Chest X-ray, PA view. Patient: 51 years old, sex F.
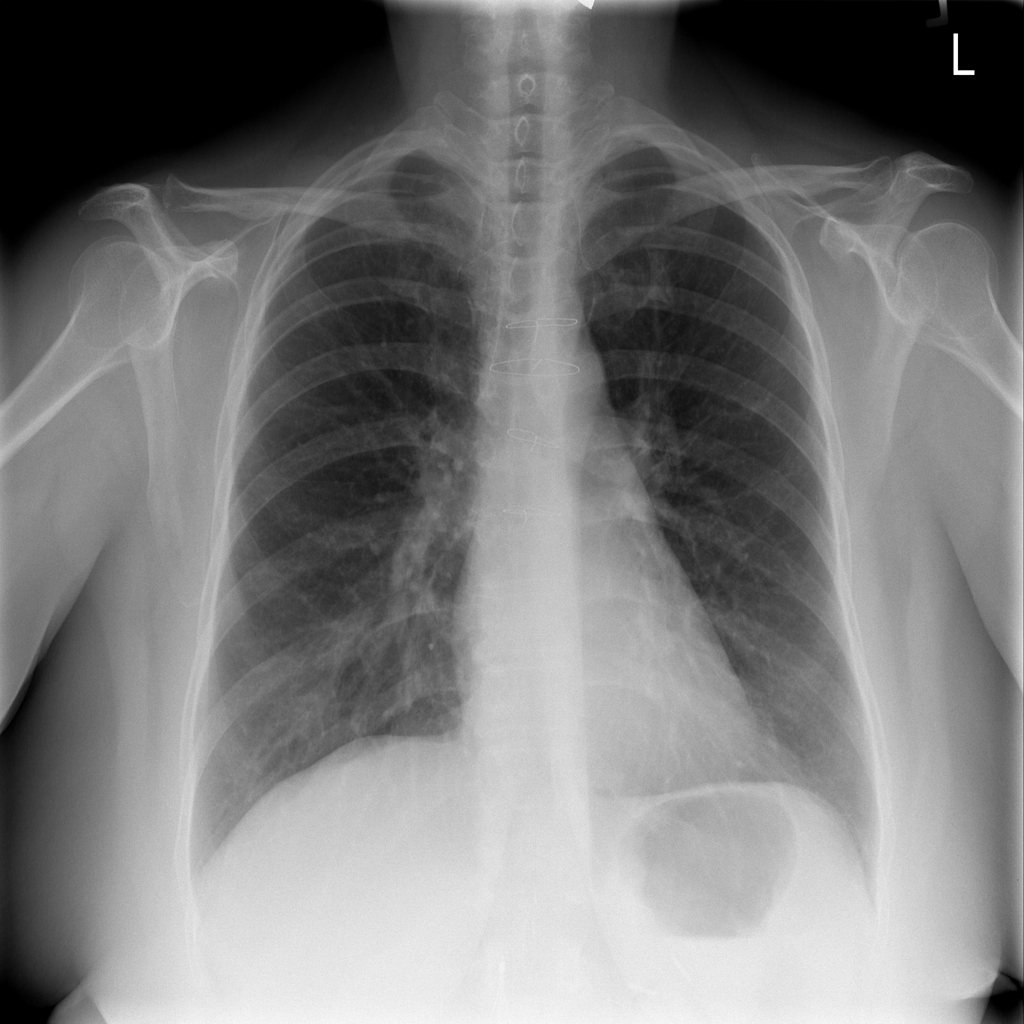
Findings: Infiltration